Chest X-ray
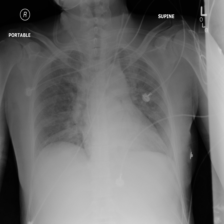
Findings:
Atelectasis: negative
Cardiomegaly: negative
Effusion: negative
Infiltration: negative
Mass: negative
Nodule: negative
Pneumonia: negative
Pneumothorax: negative
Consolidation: positive
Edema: positive
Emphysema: negative
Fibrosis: negative
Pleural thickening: negative
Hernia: negative